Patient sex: M
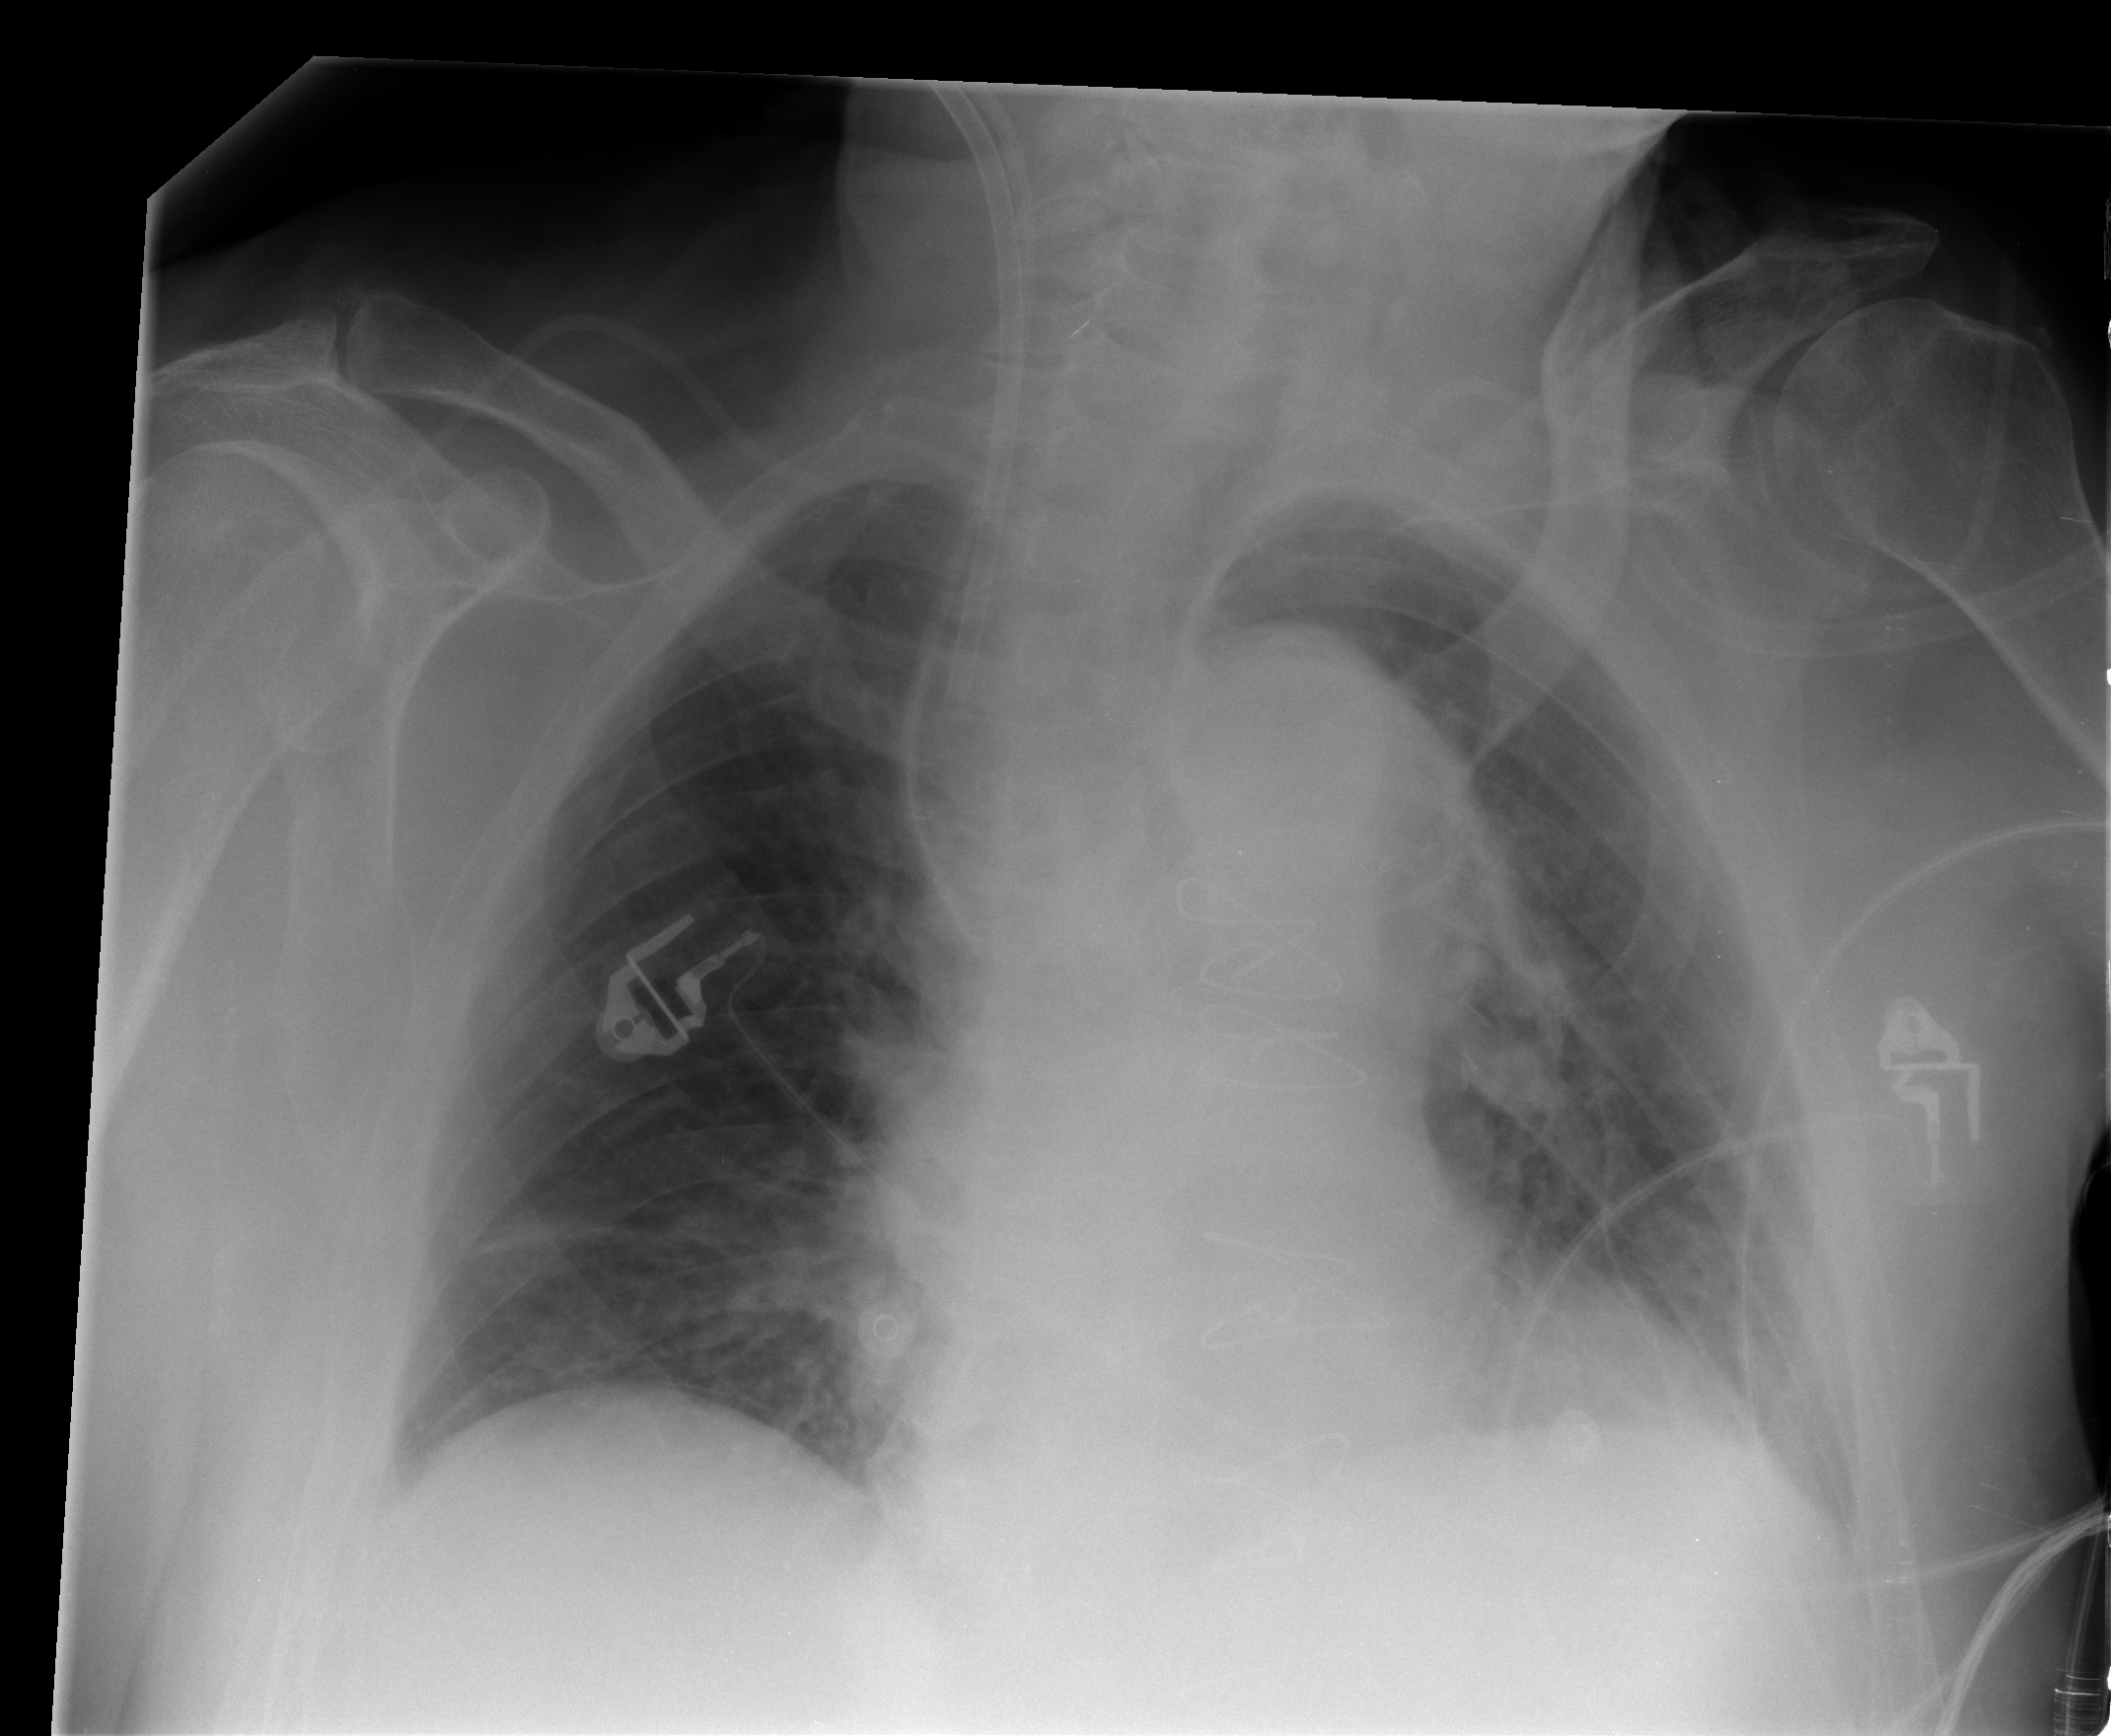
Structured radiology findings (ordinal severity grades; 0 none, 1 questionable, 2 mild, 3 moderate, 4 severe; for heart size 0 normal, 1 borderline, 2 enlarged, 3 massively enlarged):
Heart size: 2
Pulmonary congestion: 2
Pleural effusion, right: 0
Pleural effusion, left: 0
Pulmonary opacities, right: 0
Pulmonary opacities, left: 1
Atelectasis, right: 1
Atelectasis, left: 3